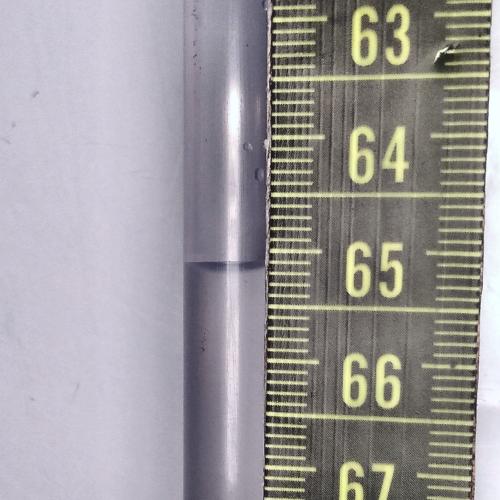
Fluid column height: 65.1 cm